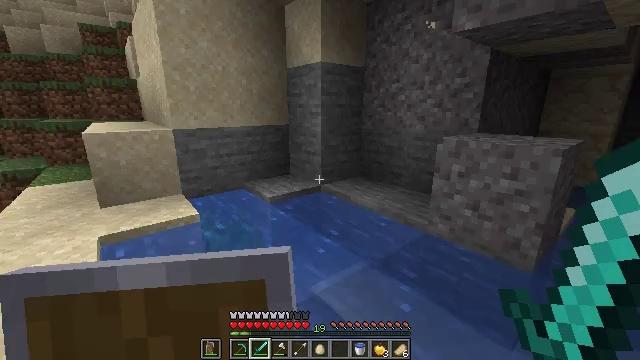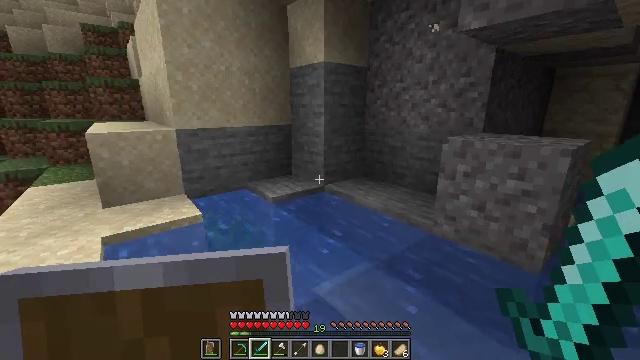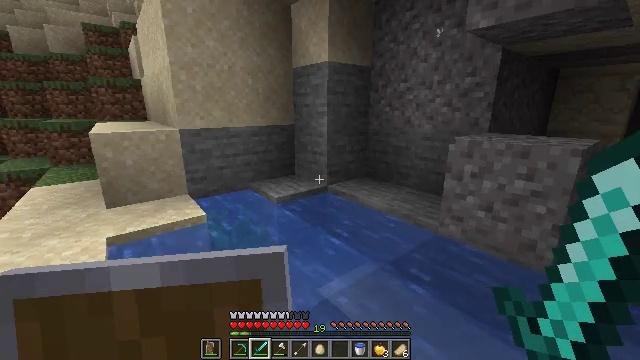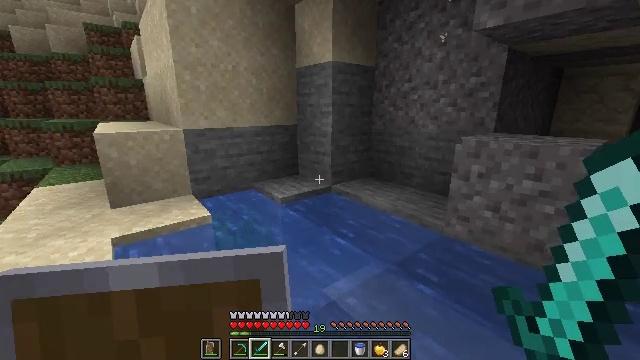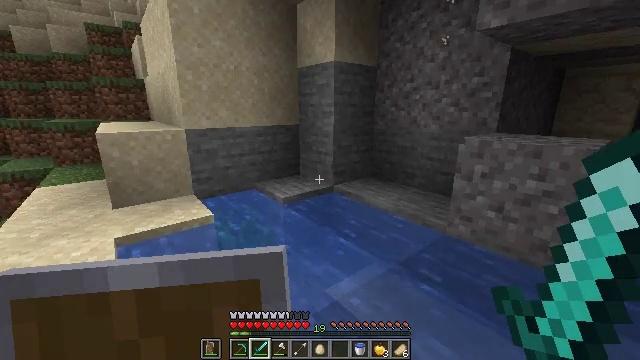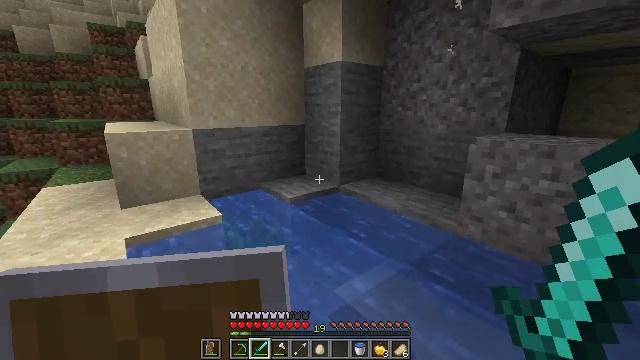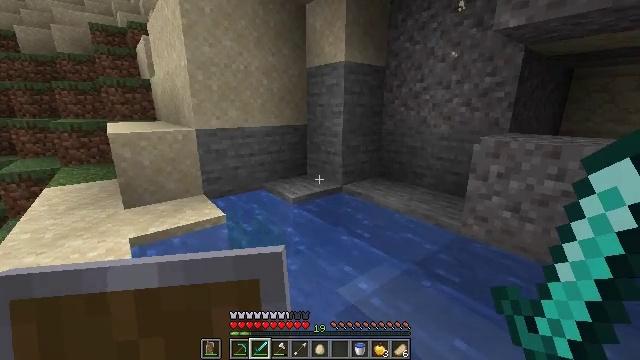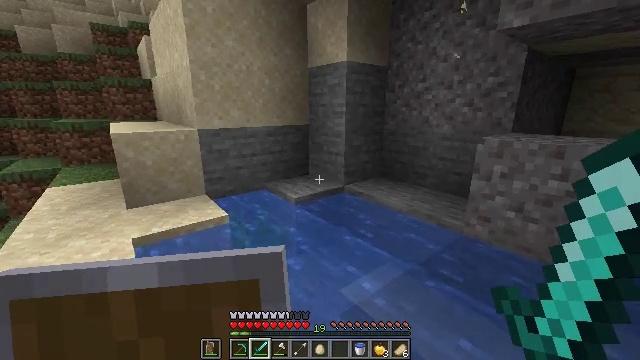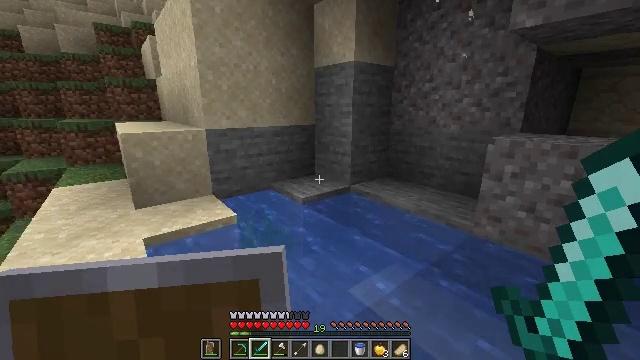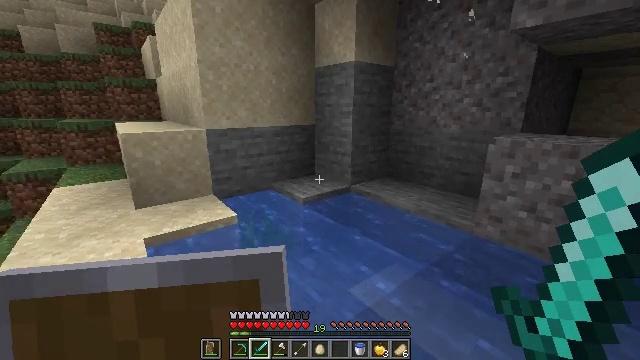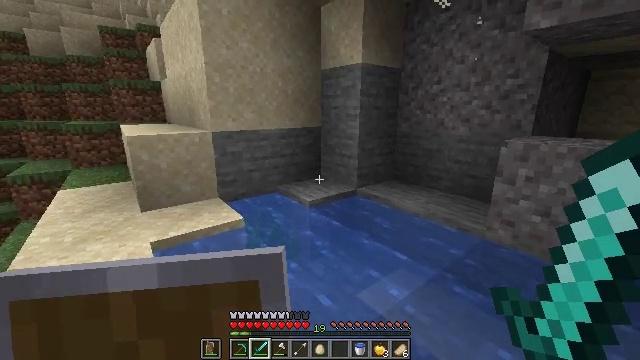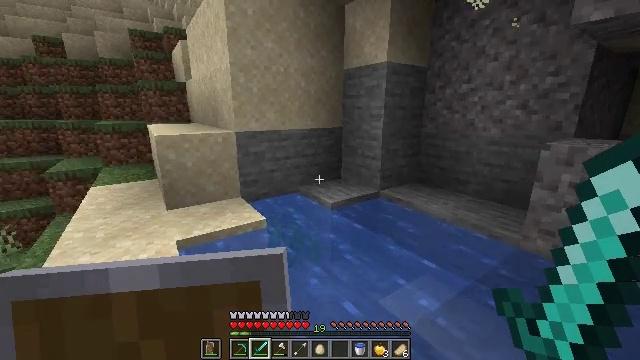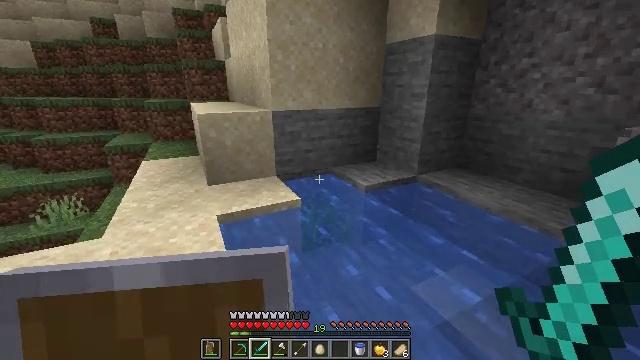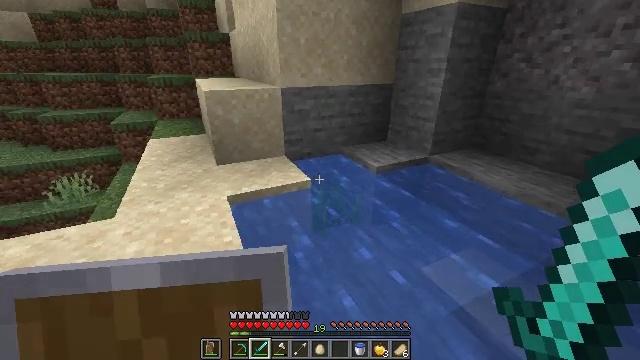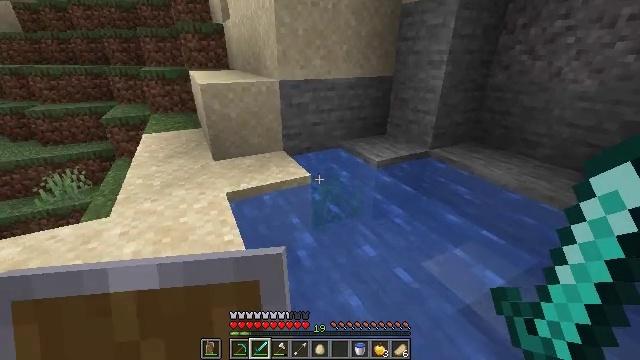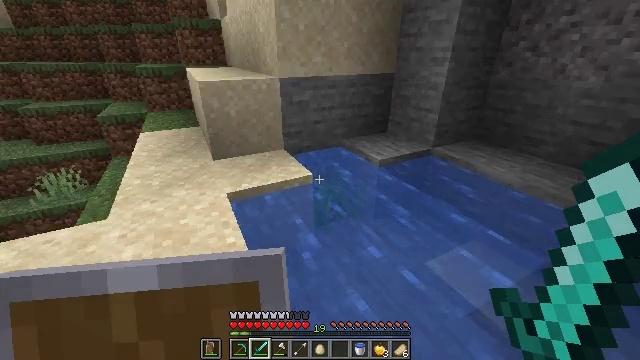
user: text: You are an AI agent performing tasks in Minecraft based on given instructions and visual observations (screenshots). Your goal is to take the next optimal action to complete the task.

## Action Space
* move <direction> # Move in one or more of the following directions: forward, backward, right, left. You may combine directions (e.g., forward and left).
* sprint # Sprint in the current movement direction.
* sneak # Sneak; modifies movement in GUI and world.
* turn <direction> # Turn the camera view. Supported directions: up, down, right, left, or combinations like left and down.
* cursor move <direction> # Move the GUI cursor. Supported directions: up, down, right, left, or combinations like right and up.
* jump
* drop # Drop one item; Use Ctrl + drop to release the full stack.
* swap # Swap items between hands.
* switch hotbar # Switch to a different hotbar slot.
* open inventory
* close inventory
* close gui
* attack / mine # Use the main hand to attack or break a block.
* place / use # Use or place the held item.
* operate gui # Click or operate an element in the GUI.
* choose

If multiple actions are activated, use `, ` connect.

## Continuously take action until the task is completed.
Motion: motion action
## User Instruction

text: Collect sand to make glass.
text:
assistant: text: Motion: move left, sneak
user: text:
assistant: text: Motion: move left, sneak
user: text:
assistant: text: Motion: move left, sneak
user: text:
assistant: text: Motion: move left, sneak
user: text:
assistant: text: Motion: move left, sneak
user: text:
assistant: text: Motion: move left, sneak
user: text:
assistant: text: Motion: move left, sneak
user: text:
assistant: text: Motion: move left, sneak
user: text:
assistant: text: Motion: move forward and move left, sneak
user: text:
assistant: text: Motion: move forward and move left, sneak
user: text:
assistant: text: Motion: move forward and move left, sneak, turn left
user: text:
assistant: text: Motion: move forward and move left, sneak, turn left and down
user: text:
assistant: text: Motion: move forward and move left, sneak, turn left and down
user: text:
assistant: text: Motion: move forward and move left, sneak, turn right and down
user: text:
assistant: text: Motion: move forward and move left, sneak
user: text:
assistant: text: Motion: move forward and move left, sneak
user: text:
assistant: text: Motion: move forward and move left, sneak, turn right
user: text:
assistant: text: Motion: move forward and move left, sneak, turn right
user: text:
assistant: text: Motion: move forward and move left, sneak, turn right and up
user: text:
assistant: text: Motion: move forward and move left, sneak, turn right and up
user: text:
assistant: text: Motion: move forward and move left, sneak, turn right and up
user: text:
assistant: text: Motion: move forward and move left, sneak, turn right and up
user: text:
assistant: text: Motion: move left, sneak
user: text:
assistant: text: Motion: move left, sneak
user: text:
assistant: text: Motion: move left, sneak
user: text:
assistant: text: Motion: move left, sneak
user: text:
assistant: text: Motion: move left, sneak
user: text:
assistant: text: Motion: sneak
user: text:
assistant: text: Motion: sneak
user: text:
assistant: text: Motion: move forward, sneak